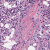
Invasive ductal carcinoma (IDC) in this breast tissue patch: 1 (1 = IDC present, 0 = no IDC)